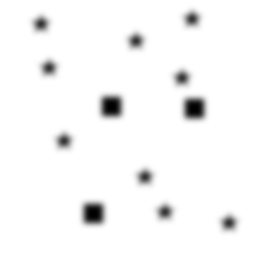
Squares: 3
Triangles: 0
Stars: 9
Total shapes: 12